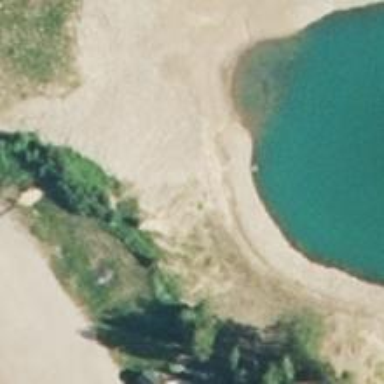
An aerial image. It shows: Beautiful beach with natural surroundings.